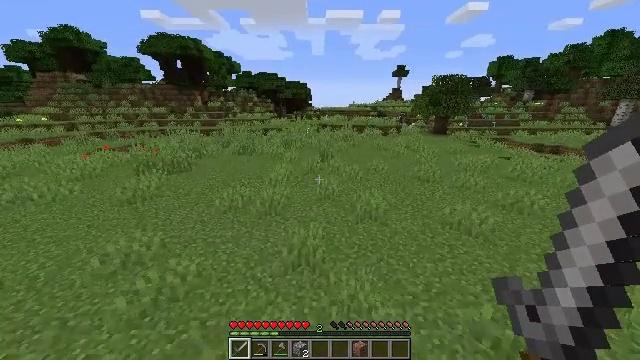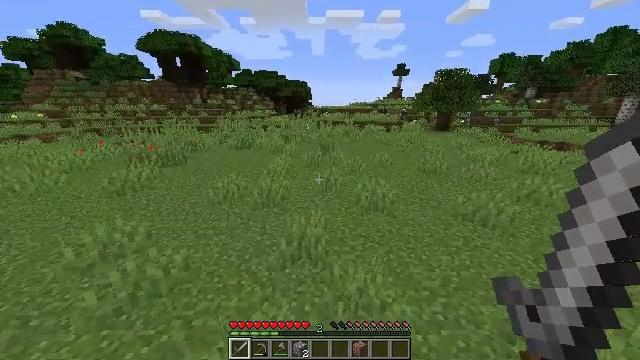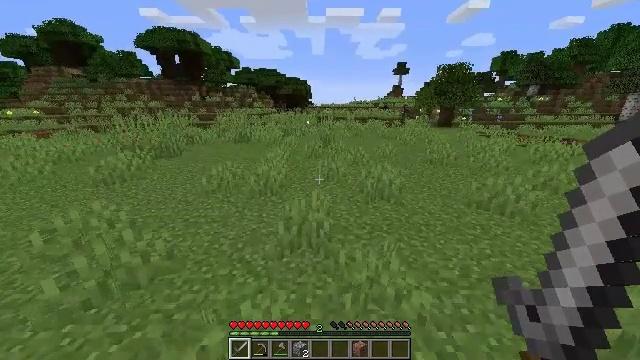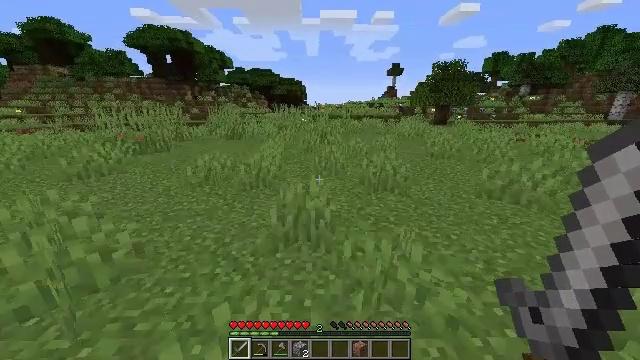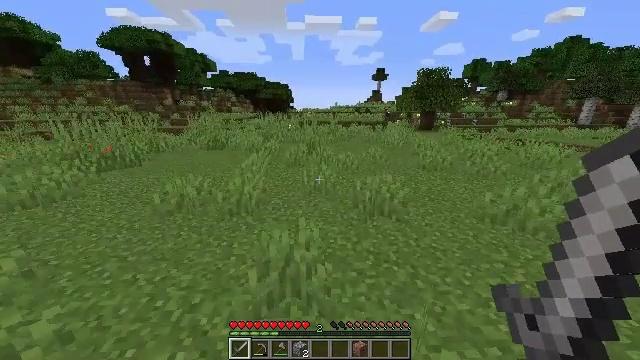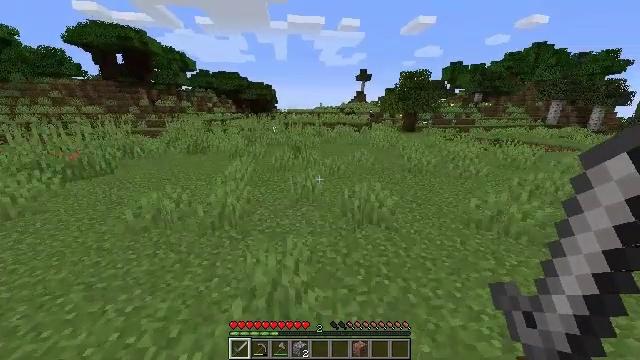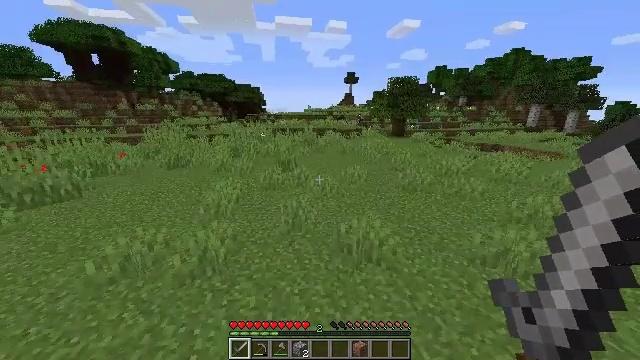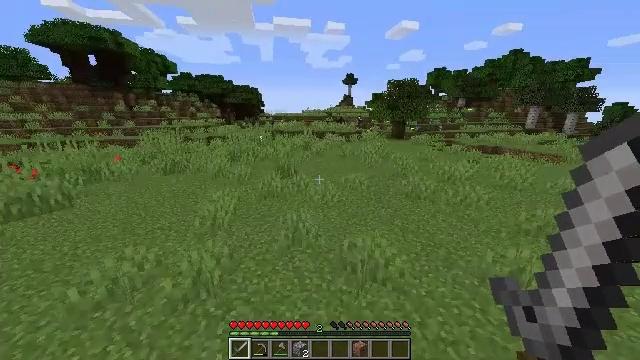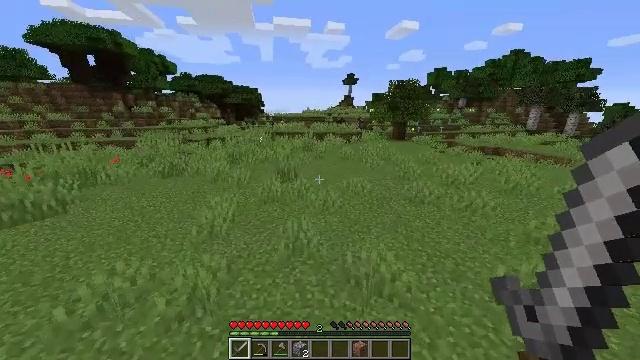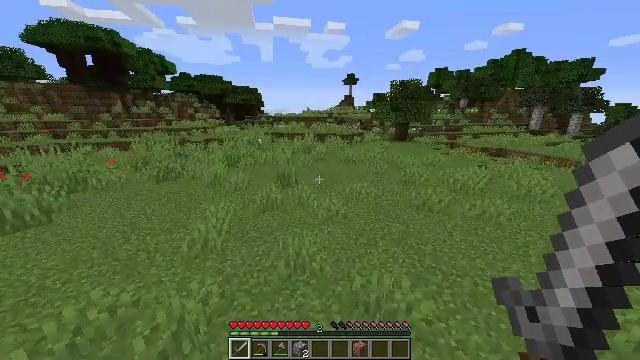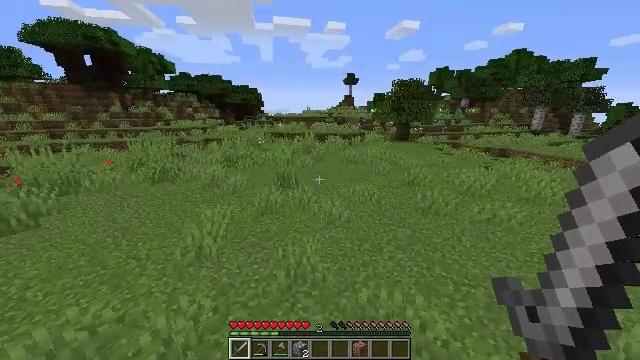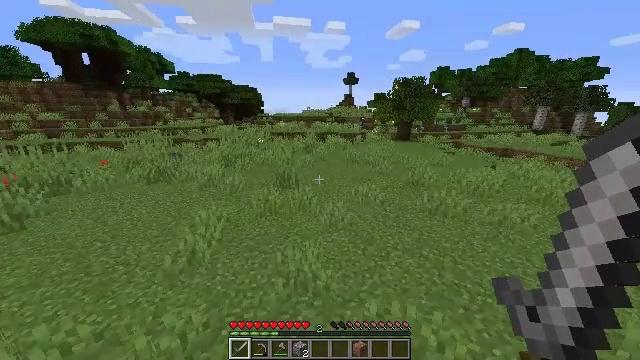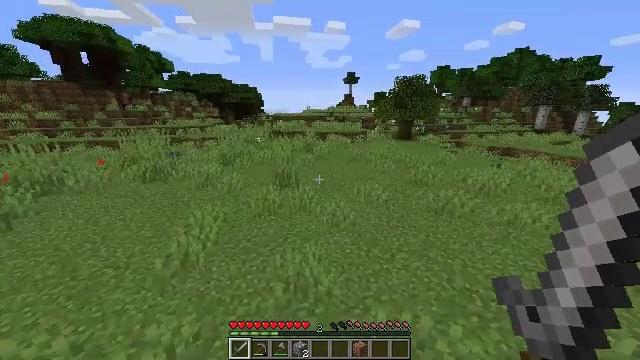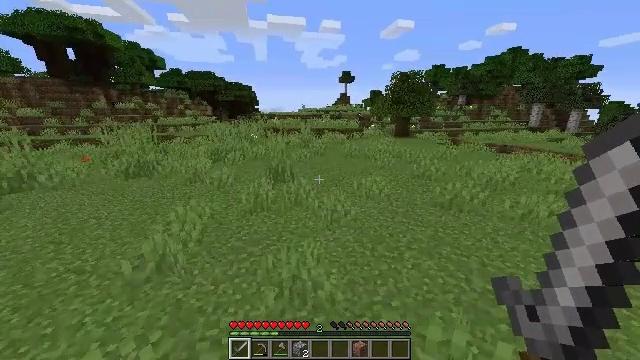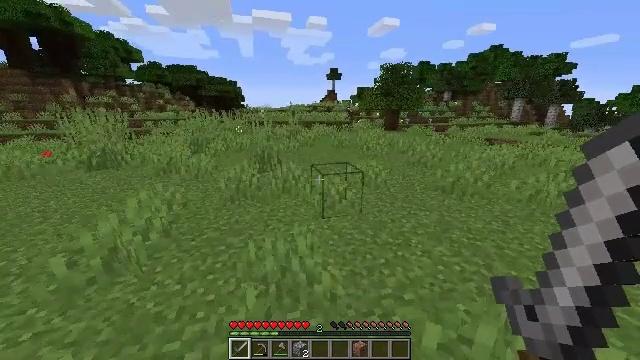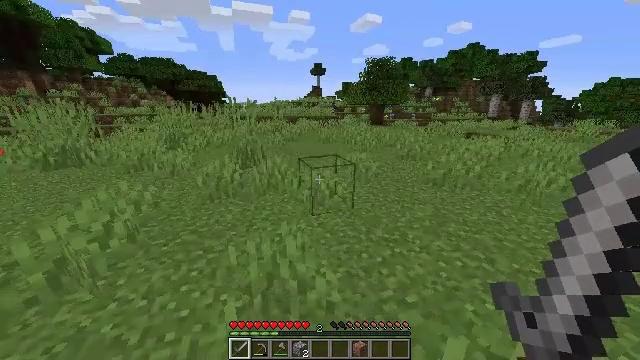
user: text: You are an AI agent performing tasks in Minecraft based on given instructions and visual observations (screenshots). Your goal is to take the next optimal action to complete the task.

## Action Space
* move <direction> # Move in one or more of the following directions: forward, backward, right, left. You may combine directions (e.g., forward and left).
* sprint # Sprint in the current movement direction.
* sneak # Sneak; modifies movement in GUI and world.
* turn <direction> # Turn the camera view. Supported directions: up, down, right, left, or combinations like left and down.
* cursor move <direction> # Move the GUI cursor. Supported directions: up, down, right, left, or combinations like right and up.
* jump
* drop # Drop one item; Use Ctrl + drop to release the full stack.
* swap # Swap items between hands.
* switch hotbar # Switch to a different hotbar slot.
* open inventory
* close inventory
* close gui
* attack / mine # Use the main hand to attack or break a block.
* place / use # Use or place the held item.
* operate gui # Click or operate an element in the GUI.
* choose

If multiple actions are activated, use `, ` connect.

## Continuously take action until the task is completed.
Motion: motion action
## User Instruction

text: Kill mobs.
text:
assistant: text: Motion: move forward, sprint, jump
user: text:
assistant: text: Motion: move forward, sprint, jump
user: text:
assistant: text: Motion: move forward, sprint, turn right, jump
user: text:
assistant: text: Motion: move forward, sprint, turn right, jump
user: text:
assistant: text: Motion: move forward, sprint, turn right, jump
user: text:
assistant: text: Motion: move forward, sprint, turn right, jump
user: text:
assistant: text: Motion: move forward, sprint, jump
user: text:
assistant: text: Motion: move forward, sprint, jump
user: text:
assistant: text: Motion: move forward, sprint, jump
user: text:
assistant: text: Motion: move forward, sprint, jump
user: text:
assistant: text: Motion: move forward, sprint, jump
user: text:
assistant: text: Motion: move forward, sprint, jump
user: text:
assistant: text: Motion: move forward, sprint, turn right, jump
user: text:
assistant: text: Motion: move forward, sprint, turn right, jump
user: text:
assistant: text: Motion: move forward, sprint, turn right, jump
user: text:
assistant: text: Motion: move forward, sprint, jump
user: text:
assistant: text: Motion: move forward, sprint, jump
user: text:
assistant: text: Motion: move forward, sprint, jump
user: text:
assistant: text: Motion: move forward, sprint, jump
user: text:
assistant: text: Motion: move forward, sprint, jump
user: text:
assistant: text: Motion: move forward, sprint, jump
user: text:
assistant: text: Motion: move forward, sprint, jump
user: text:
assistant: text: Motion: move forward, sprint, jump
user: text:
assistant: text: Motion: move forward, sprint, jump
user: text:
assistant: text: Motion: move forward, sprint, jump
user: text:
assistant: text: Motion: move forward, sprint, jump
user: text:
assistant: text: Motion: move forward, sprint, jump
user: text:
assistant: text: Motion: move forward, sprint, jump
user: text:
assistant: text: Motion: move forward, sprint, jump
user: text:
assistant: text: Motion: move forward, sprint, jump